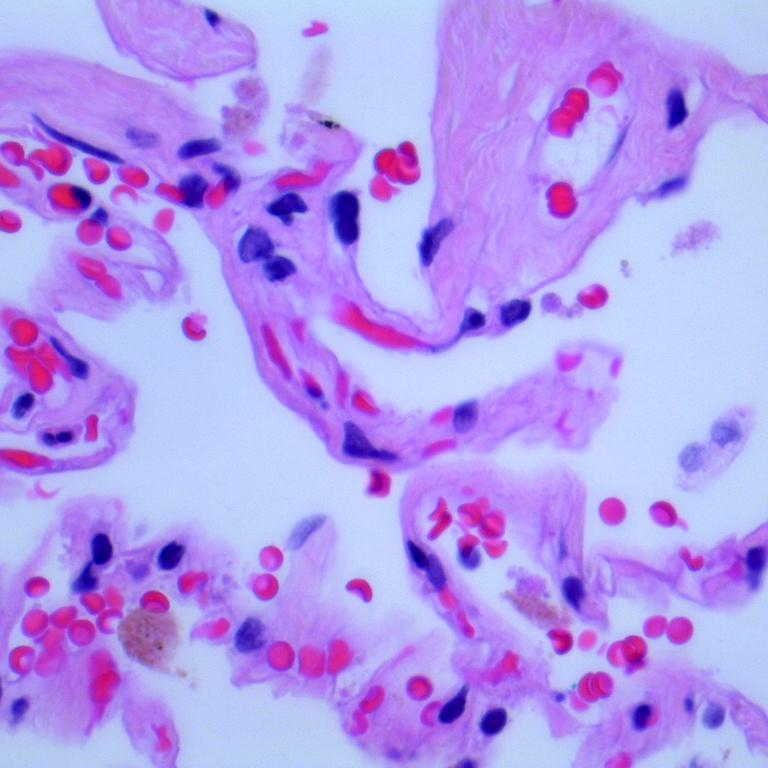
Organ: lung
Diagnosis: benign